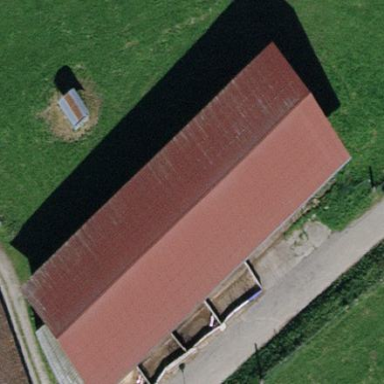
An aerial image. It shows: Farm auxiliary building.